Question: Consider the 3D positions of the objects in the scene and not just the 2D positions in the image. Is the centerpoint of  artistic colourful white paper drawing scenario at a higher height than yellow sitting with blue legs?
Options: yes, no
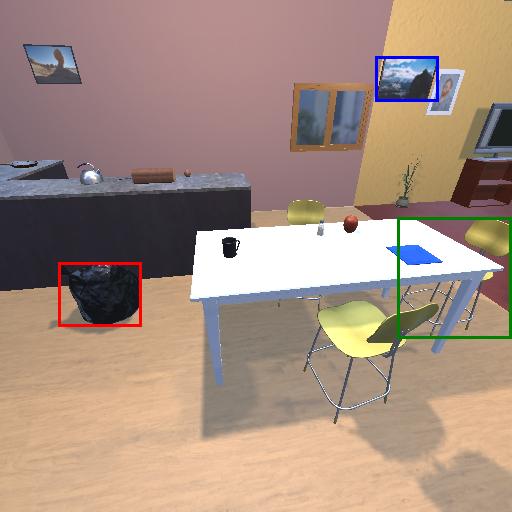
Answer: yes